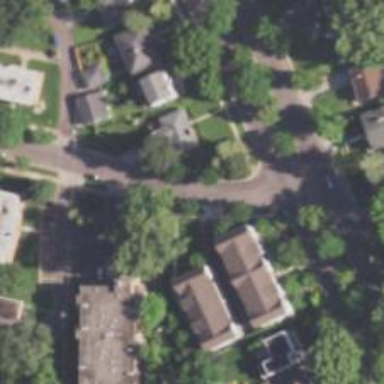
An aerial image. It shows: Residential road with sidewalk on the left side.